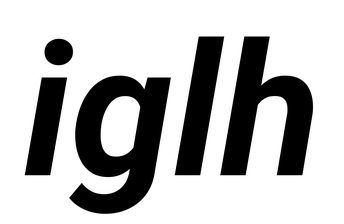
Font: Roboto-Italic_Bold_Italic